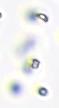
Label: Phaeocystis